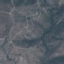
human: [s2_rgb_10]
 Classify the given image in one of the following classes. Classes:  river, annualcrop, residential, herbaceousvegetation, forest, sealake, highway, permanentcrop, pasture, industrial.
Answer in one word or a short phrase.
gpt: HerbaceousVegetation